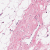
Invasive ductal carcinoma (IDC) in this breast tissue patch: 0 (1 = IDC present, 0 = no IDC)